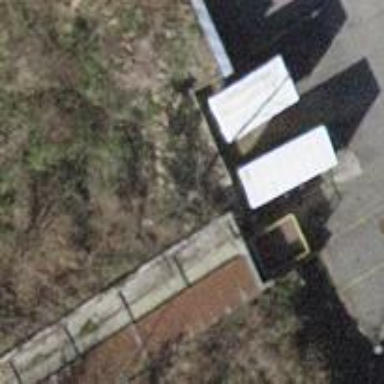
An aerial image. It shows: Retaining wall.